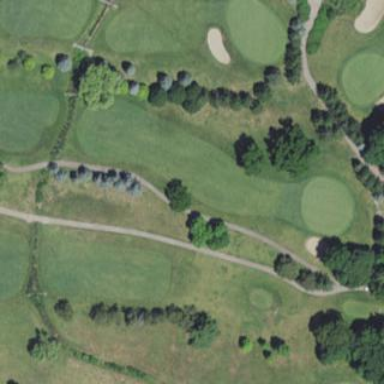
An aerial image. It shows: Grassy area designated as golf fairway.